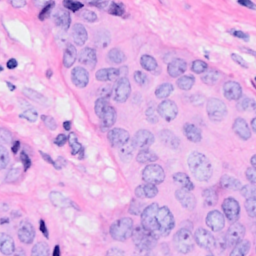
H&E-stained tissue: Breast